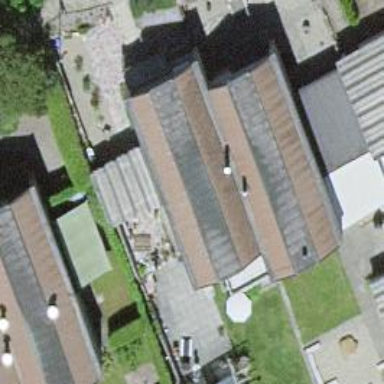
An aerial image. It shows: Residential building.